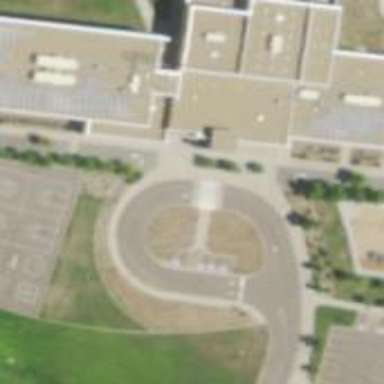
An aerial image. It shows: School building.